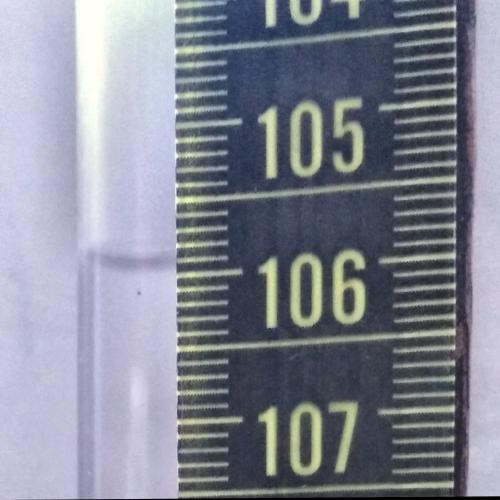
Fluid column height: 105.9 cm